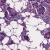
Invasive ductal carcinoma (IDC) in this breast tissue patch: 1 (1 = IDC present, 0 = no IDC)